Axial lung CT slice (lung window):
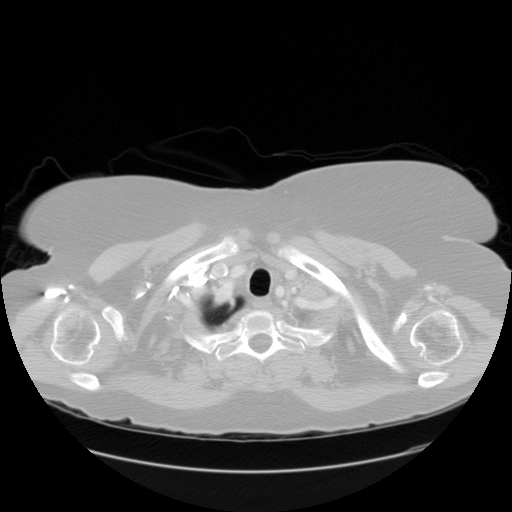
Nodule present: no